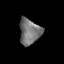
Tissue: skin
Cell type: Epithelial cells
Senescence score: 0.1777
Nuclear area (px): 534
Mean DAPI intensity: 115.242